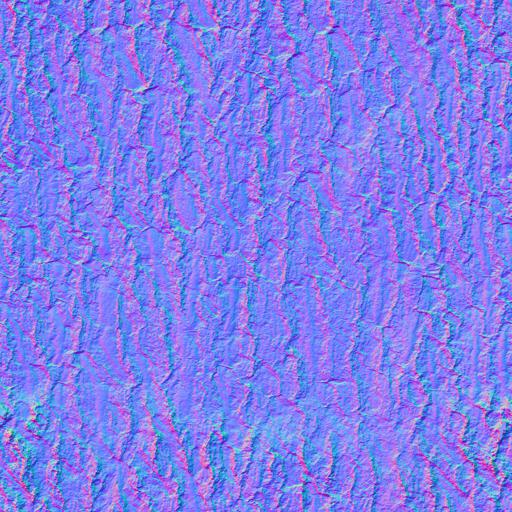
bark green grey moss mossy